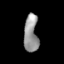
Tissue: skin
Cell type: Fibroblasts
Senescence score: 0.8404
Nuclear area (px): 518
Mean DAPI intensity: 150.907